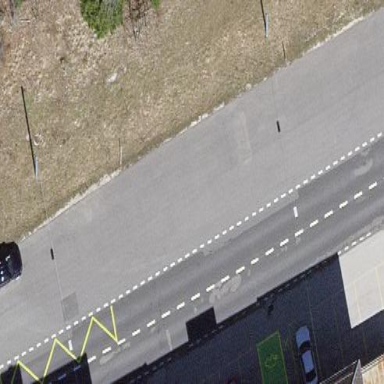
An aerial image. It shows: Parking available on the street side.